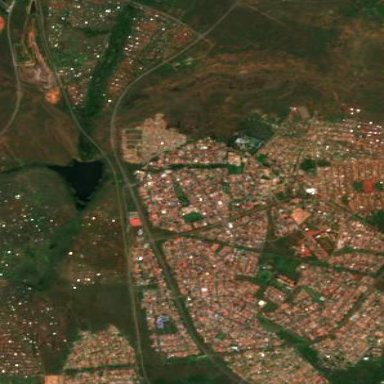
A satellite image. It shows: Irregular settlement in residential area.